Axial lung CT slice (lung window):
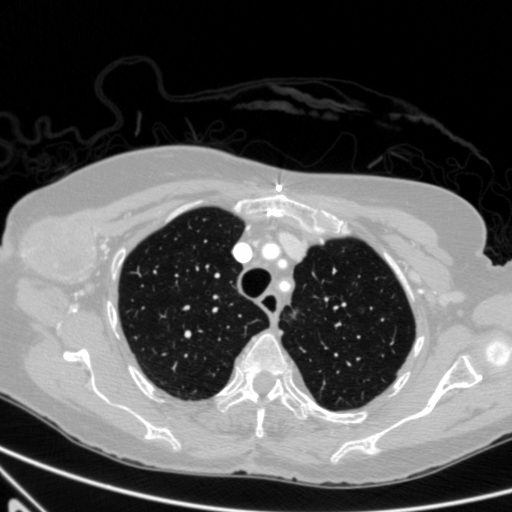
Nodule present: no